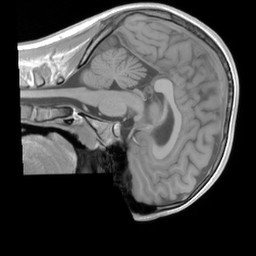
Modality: T1w
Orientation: sagittal
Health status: ill
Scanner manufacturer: siemens
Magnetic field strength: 3 T
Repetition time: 0.4 s
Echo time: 0.00246 s